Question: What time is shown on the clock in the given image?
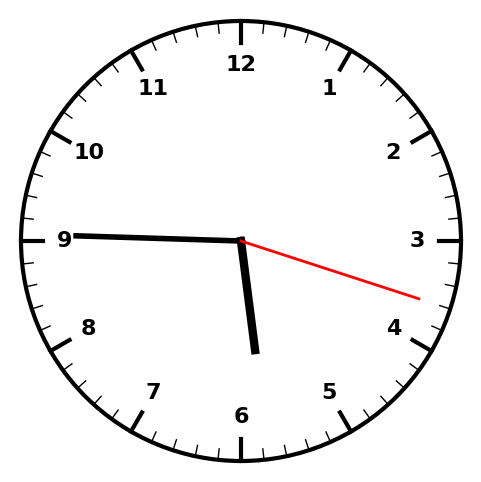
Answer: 05:45:18